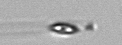
Label: pennate